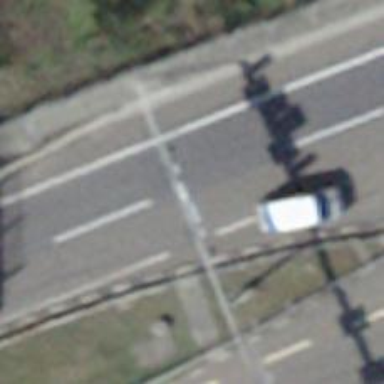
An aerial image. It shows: Road with traffic signals controlled by signal gantry.